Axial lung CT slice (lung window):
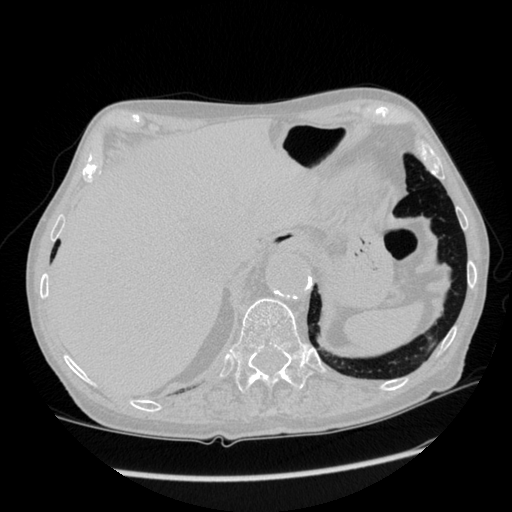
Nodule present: no